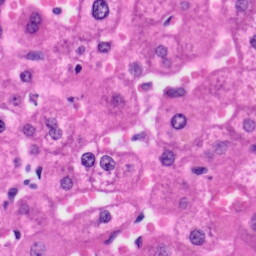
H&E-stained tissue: Liver